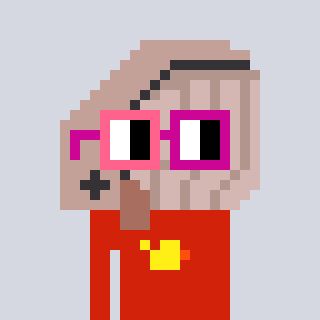
a pixel art character with square pink and red glasses, a whale-shaped head and a red-colored body on a cool background